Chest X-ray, PA view. Patient: 38 years old, sex M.
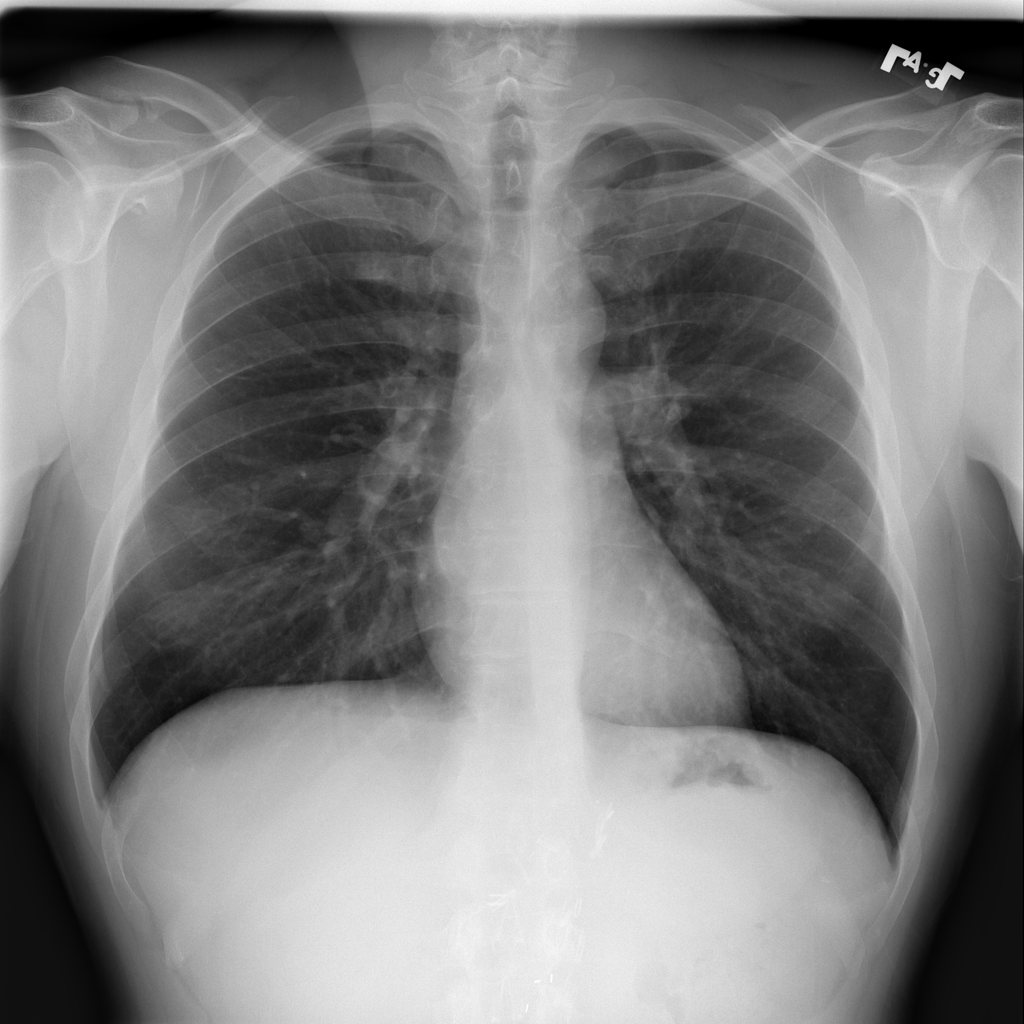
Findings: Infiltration